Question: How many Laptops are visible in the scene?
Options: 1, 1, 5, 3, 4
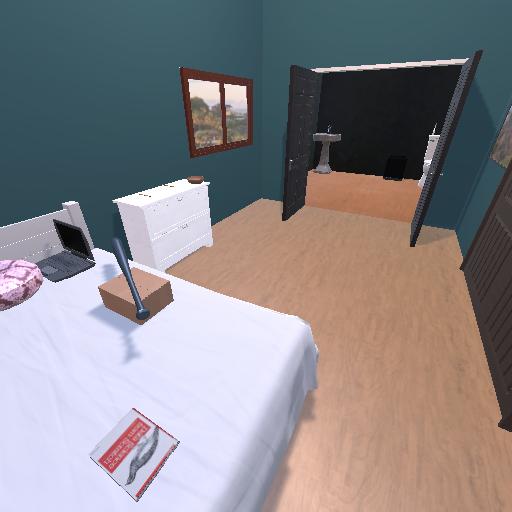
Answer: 1